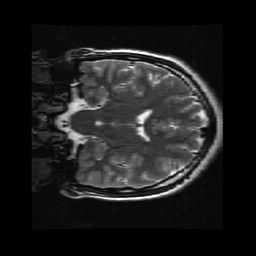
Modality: T2w
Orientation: coronal
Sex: female
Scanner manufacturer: ge
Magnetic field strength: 3 T
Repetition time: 5 s
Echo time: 0.1019 s